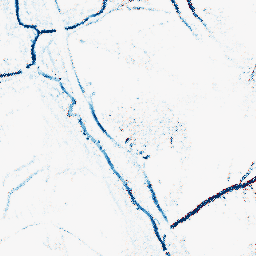
Category: morphological
Decomposition family: morphological_diamond
Decomposition parameters: operation: closing
radius: 3
Upsampling method: regularized
Upsampling parameters: scale: 4
lambda_reg: 0.1
Upsampling scale: 4